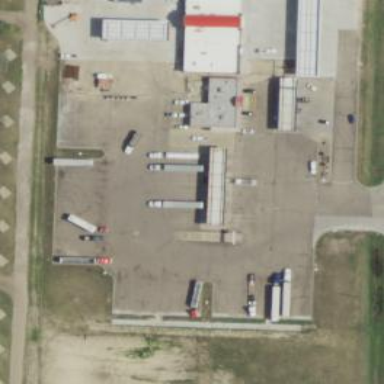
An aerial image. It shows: Weighbridge facility.